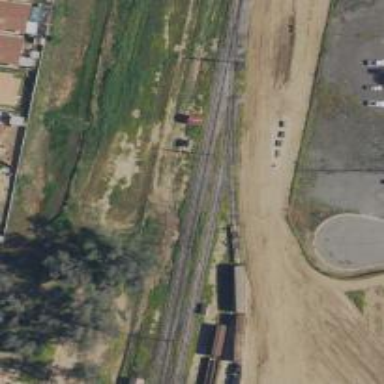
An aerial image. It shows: Siding railway line with electrified contact line for the trains.